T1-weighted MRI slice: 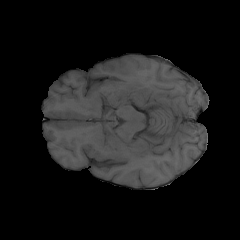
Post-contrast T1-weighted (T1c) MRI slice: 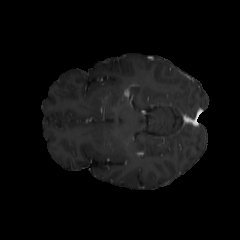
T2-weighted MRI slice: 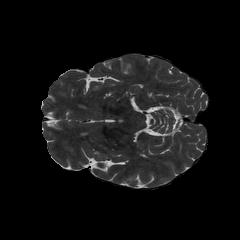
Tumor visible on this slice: no